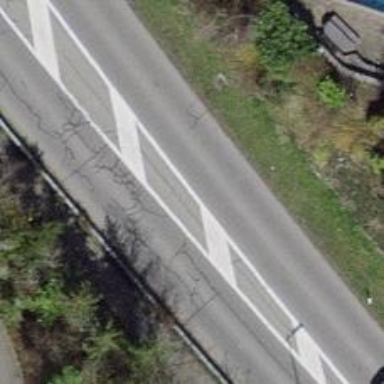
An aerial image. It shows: Secondary road with asphalt surface and sidewalk on the left.